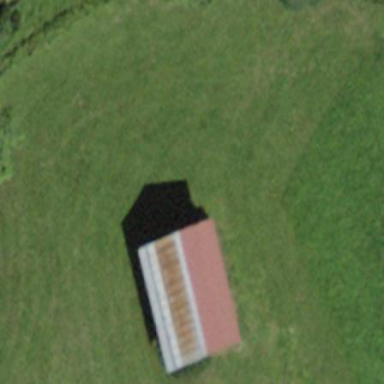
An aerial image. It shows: Barn.